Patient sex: M
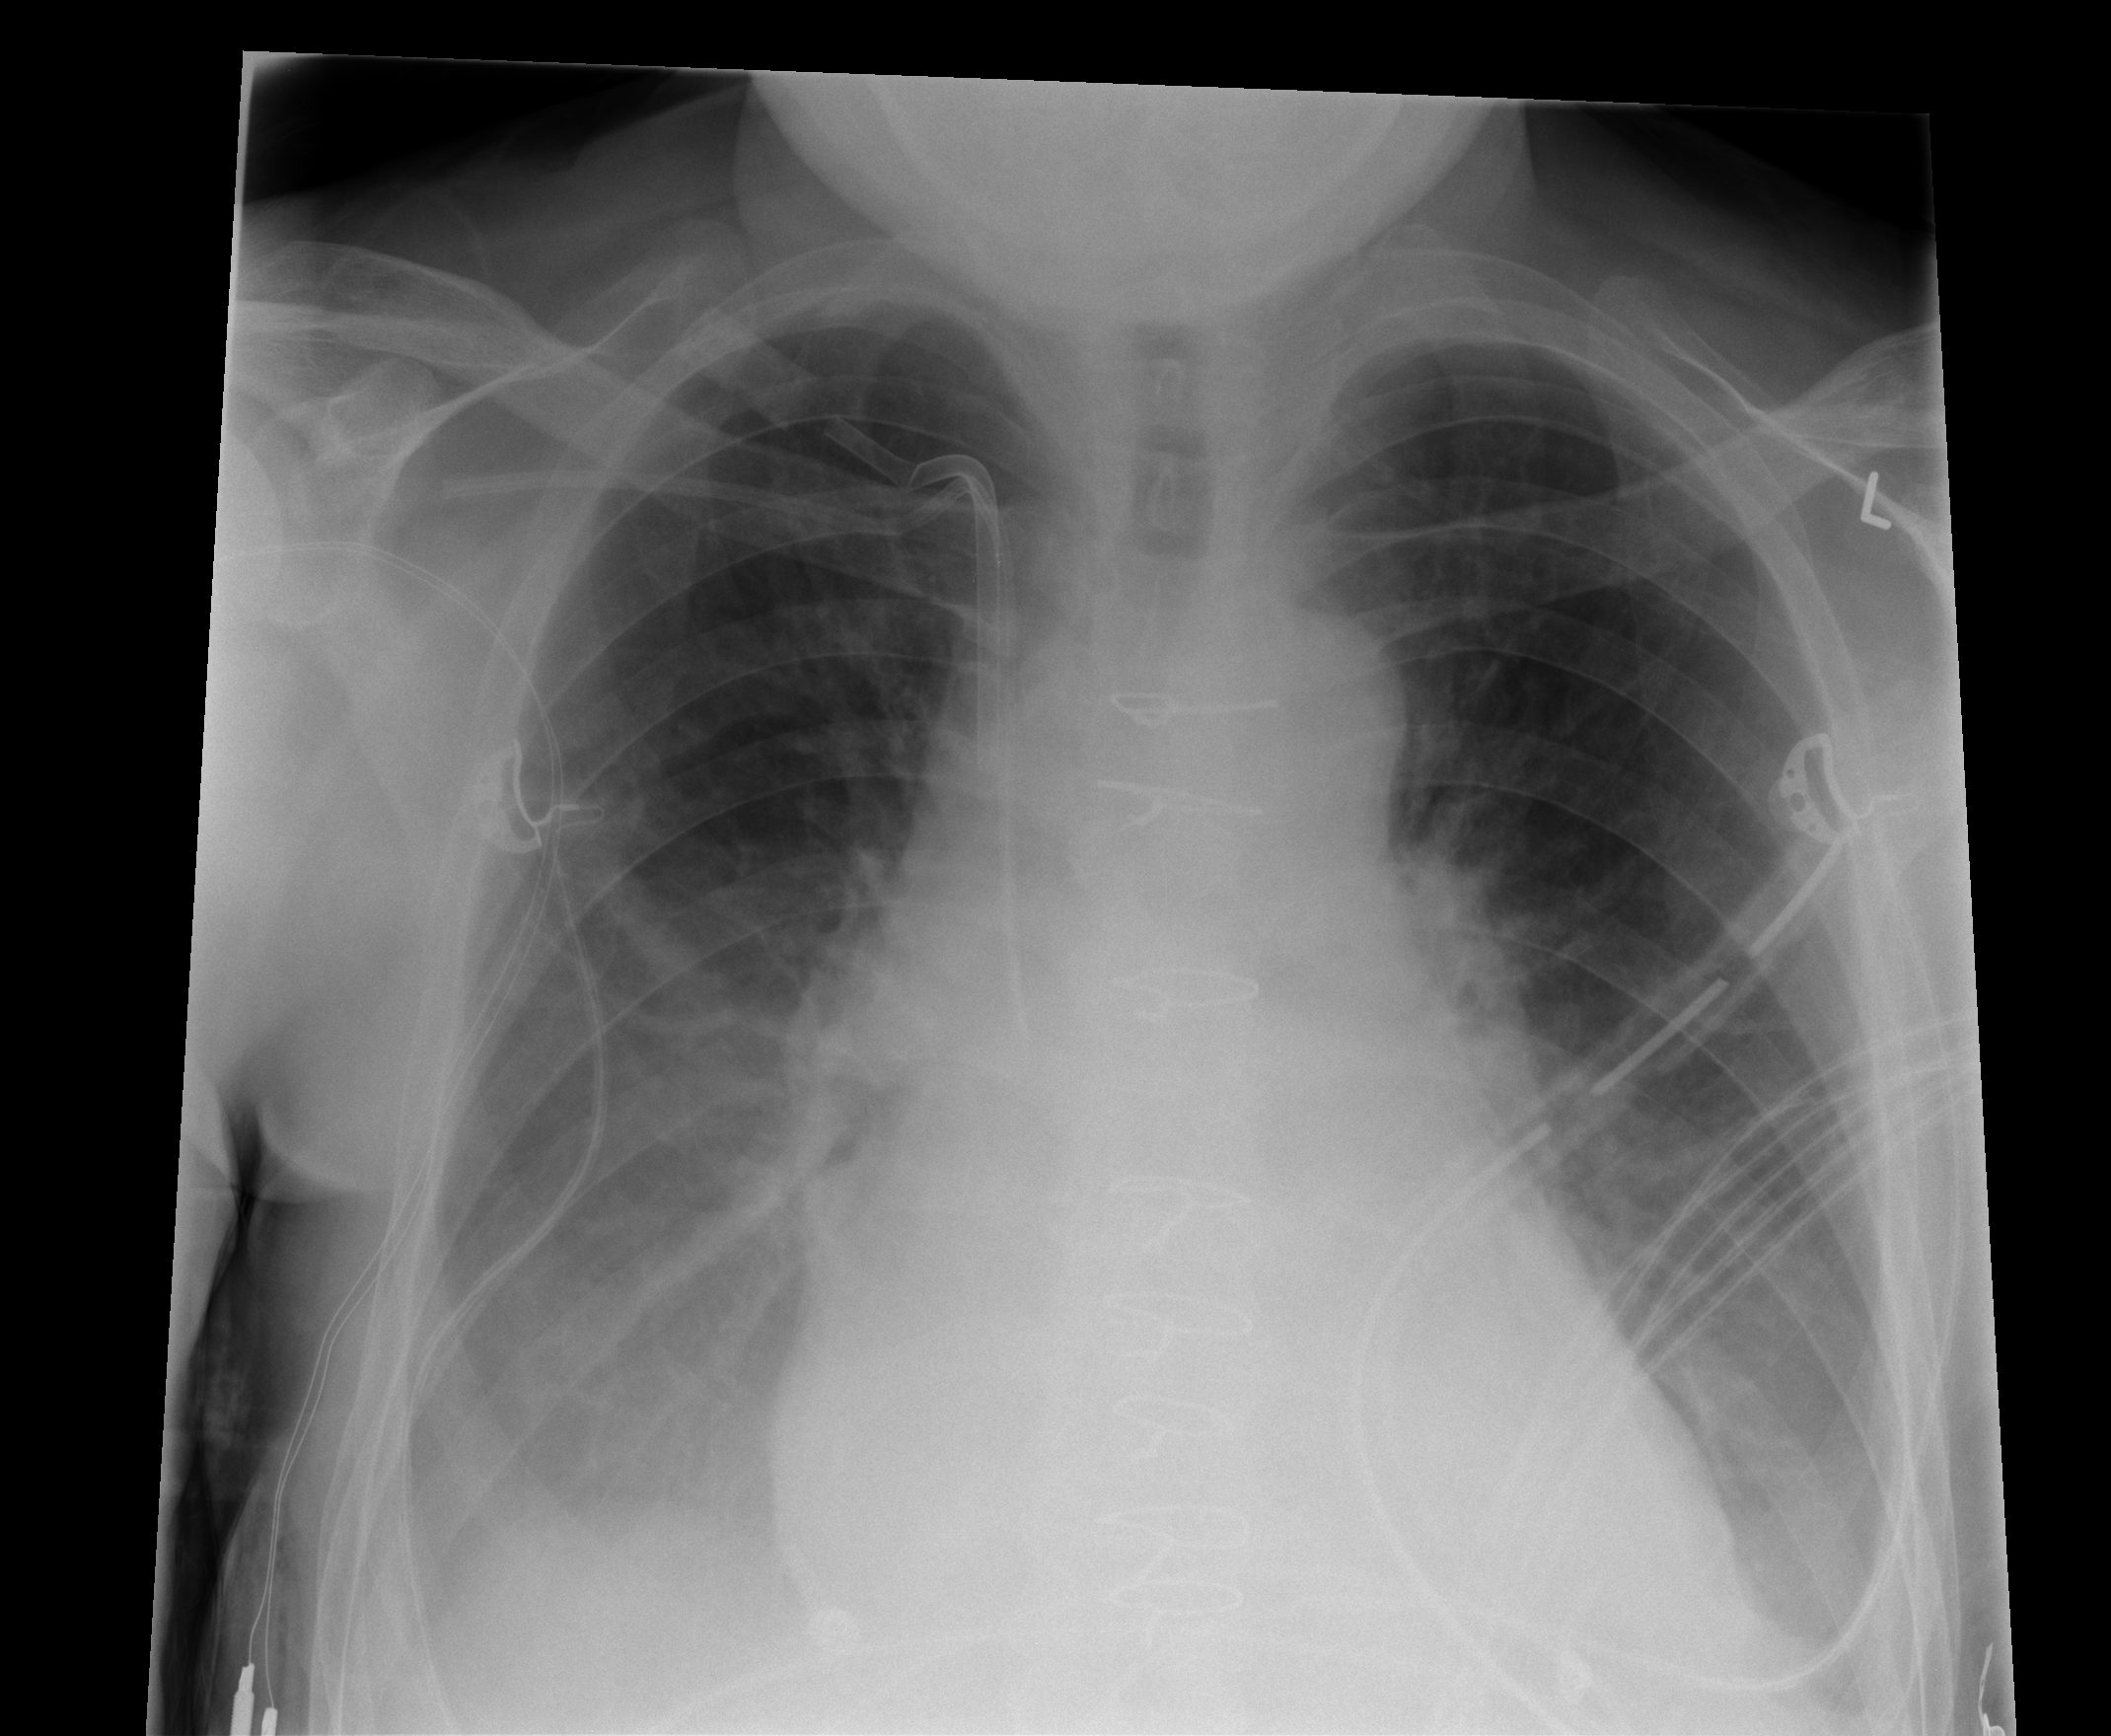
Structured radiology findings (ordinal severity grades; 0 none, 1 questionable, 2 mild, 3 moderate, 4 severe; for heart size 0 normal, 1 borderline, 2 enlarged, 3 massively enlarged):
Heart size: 2
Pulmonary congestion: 0
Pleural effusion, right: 2
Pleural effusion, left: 2
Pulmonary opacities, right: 0
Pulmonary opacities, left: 0
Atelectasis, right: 2
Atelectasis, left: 2